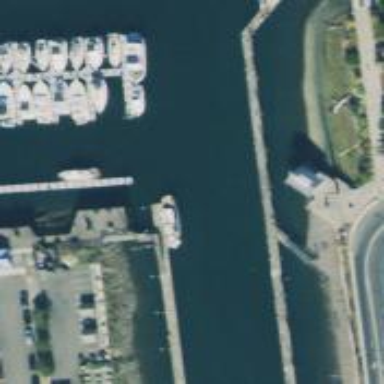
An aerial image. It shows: Footway leading to man-made pier.